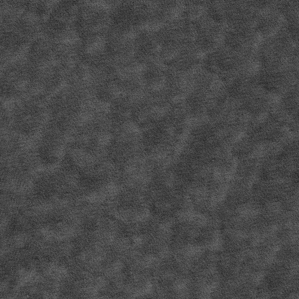
Label: frost